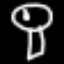
Label: mushroom